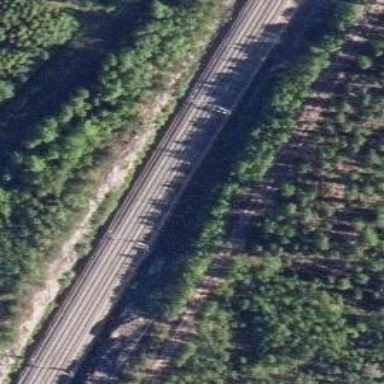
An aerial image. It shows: Railway with continuous electrified contact lines.